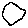
Label: hexagon